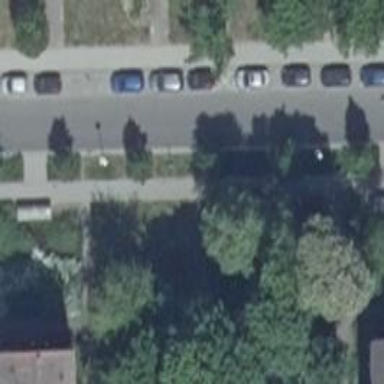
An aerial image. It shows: Avenue of trees.